Field crop: maize
Growth stage: 2
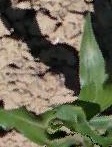
Species: maize